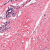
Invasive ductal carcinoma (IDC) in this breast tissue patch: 0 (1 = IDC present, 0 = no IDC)